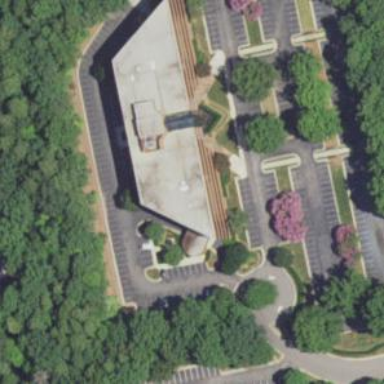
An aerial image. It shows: Commercial building.